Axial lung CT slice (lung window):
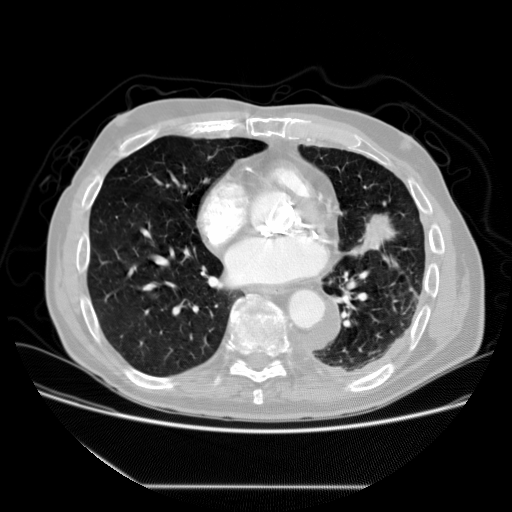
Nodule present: no